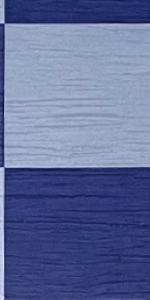
Label: Empty